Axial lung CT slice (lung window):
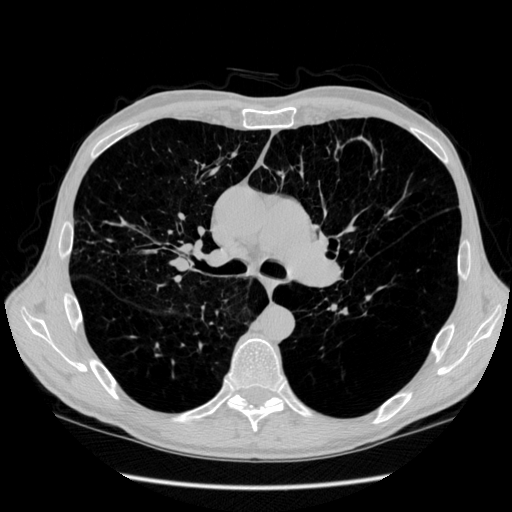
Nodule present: no